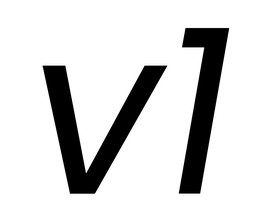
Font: Poppins-Italic